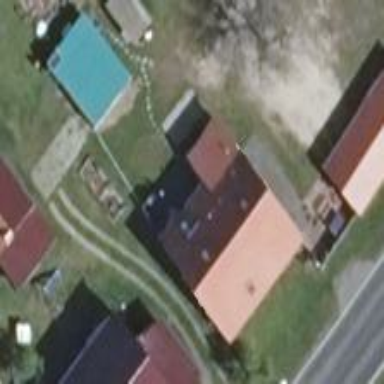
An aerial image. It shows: Flat-roofed house.